Question: Game Rule: Clicking a light toggles itself and its diagonal (upper-left, upper-right, lower-left, lower-right) lights. What is the minimum number of clicks required to turn off all the lights?
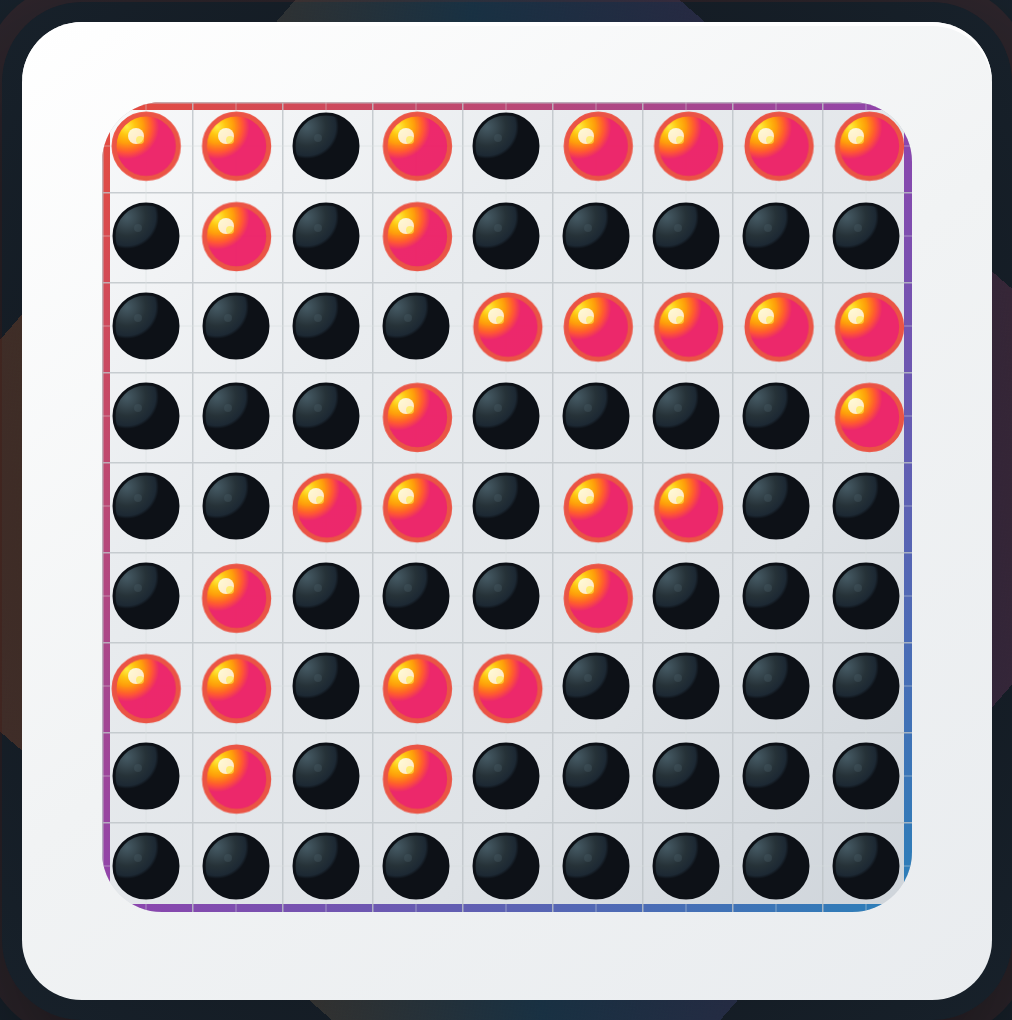
Answer: 10